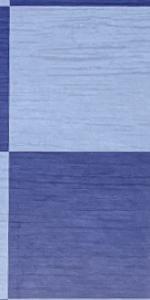
Label: Empty